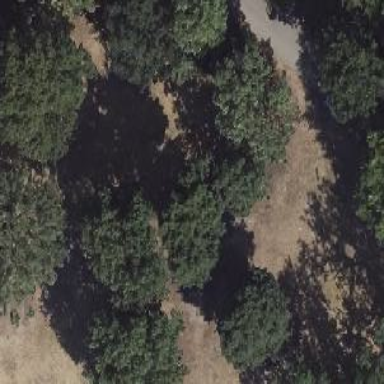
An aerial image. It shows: Park with broadleaved deciduous trees.